Question: Festival banner?
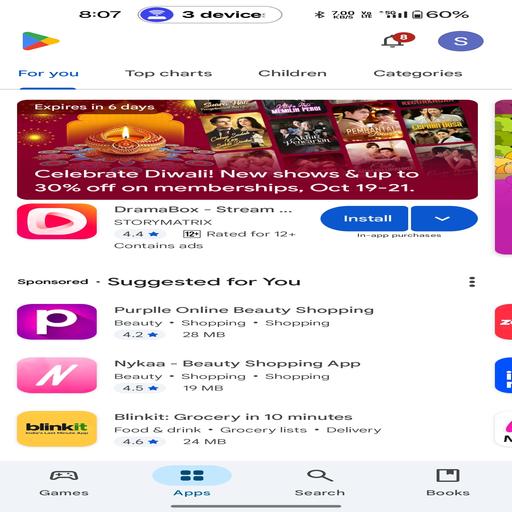
Answer: Diwali offer